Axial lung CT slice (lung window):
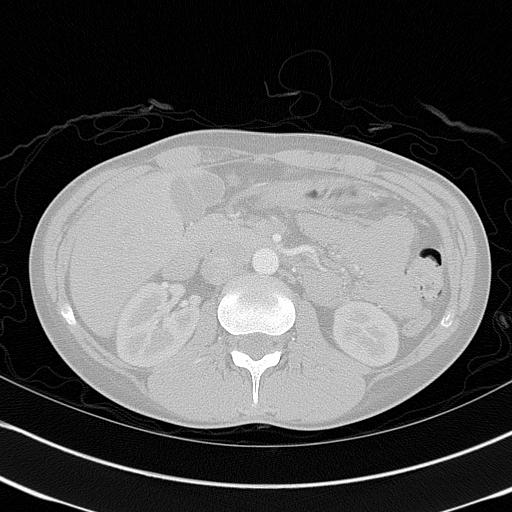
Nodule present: no